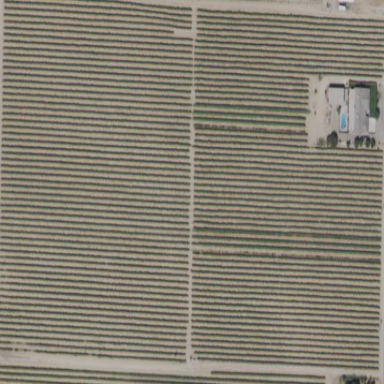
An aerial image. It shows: Vineyard.